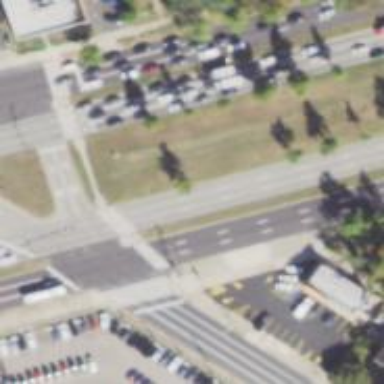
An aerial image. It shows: Marked crossing on footway.